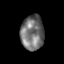
Tissue: skin
Cell type: Epithelial cells
Senescence score: 0.2831
Nuclear area (px): 783
Mean DAPI intensity: 114.197